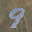
Label: 9